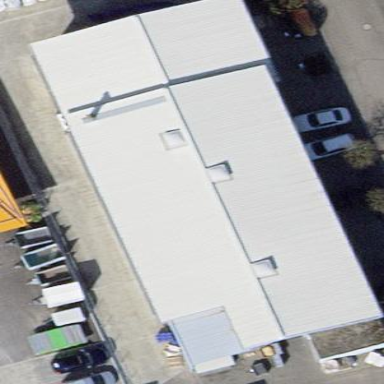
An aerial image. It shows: Industrial building.